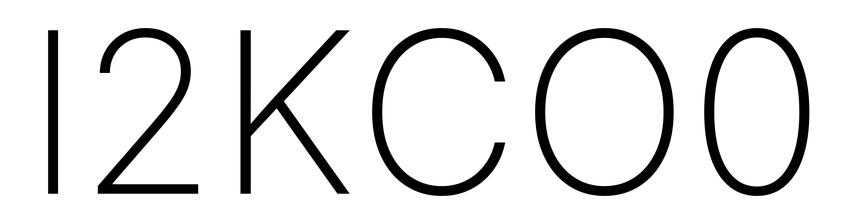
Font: Inter_ExtraLight